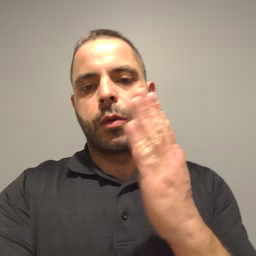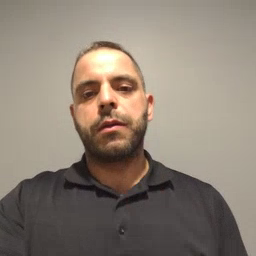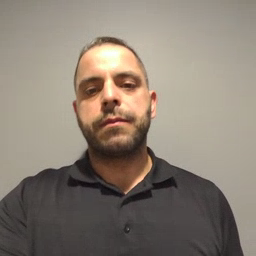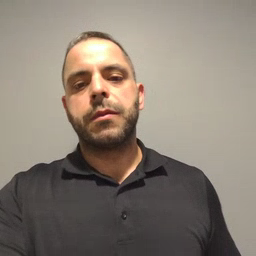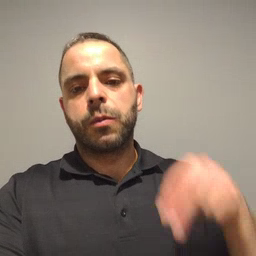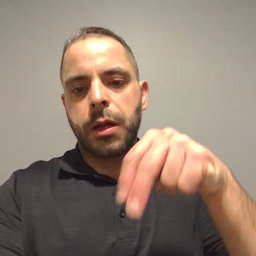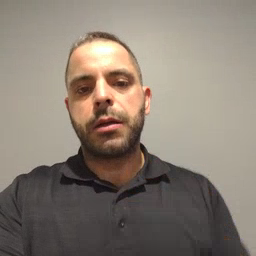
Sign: ride